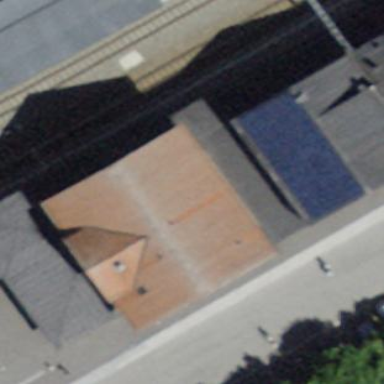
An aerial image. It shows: Transportation building with gabled roof.